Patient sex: M
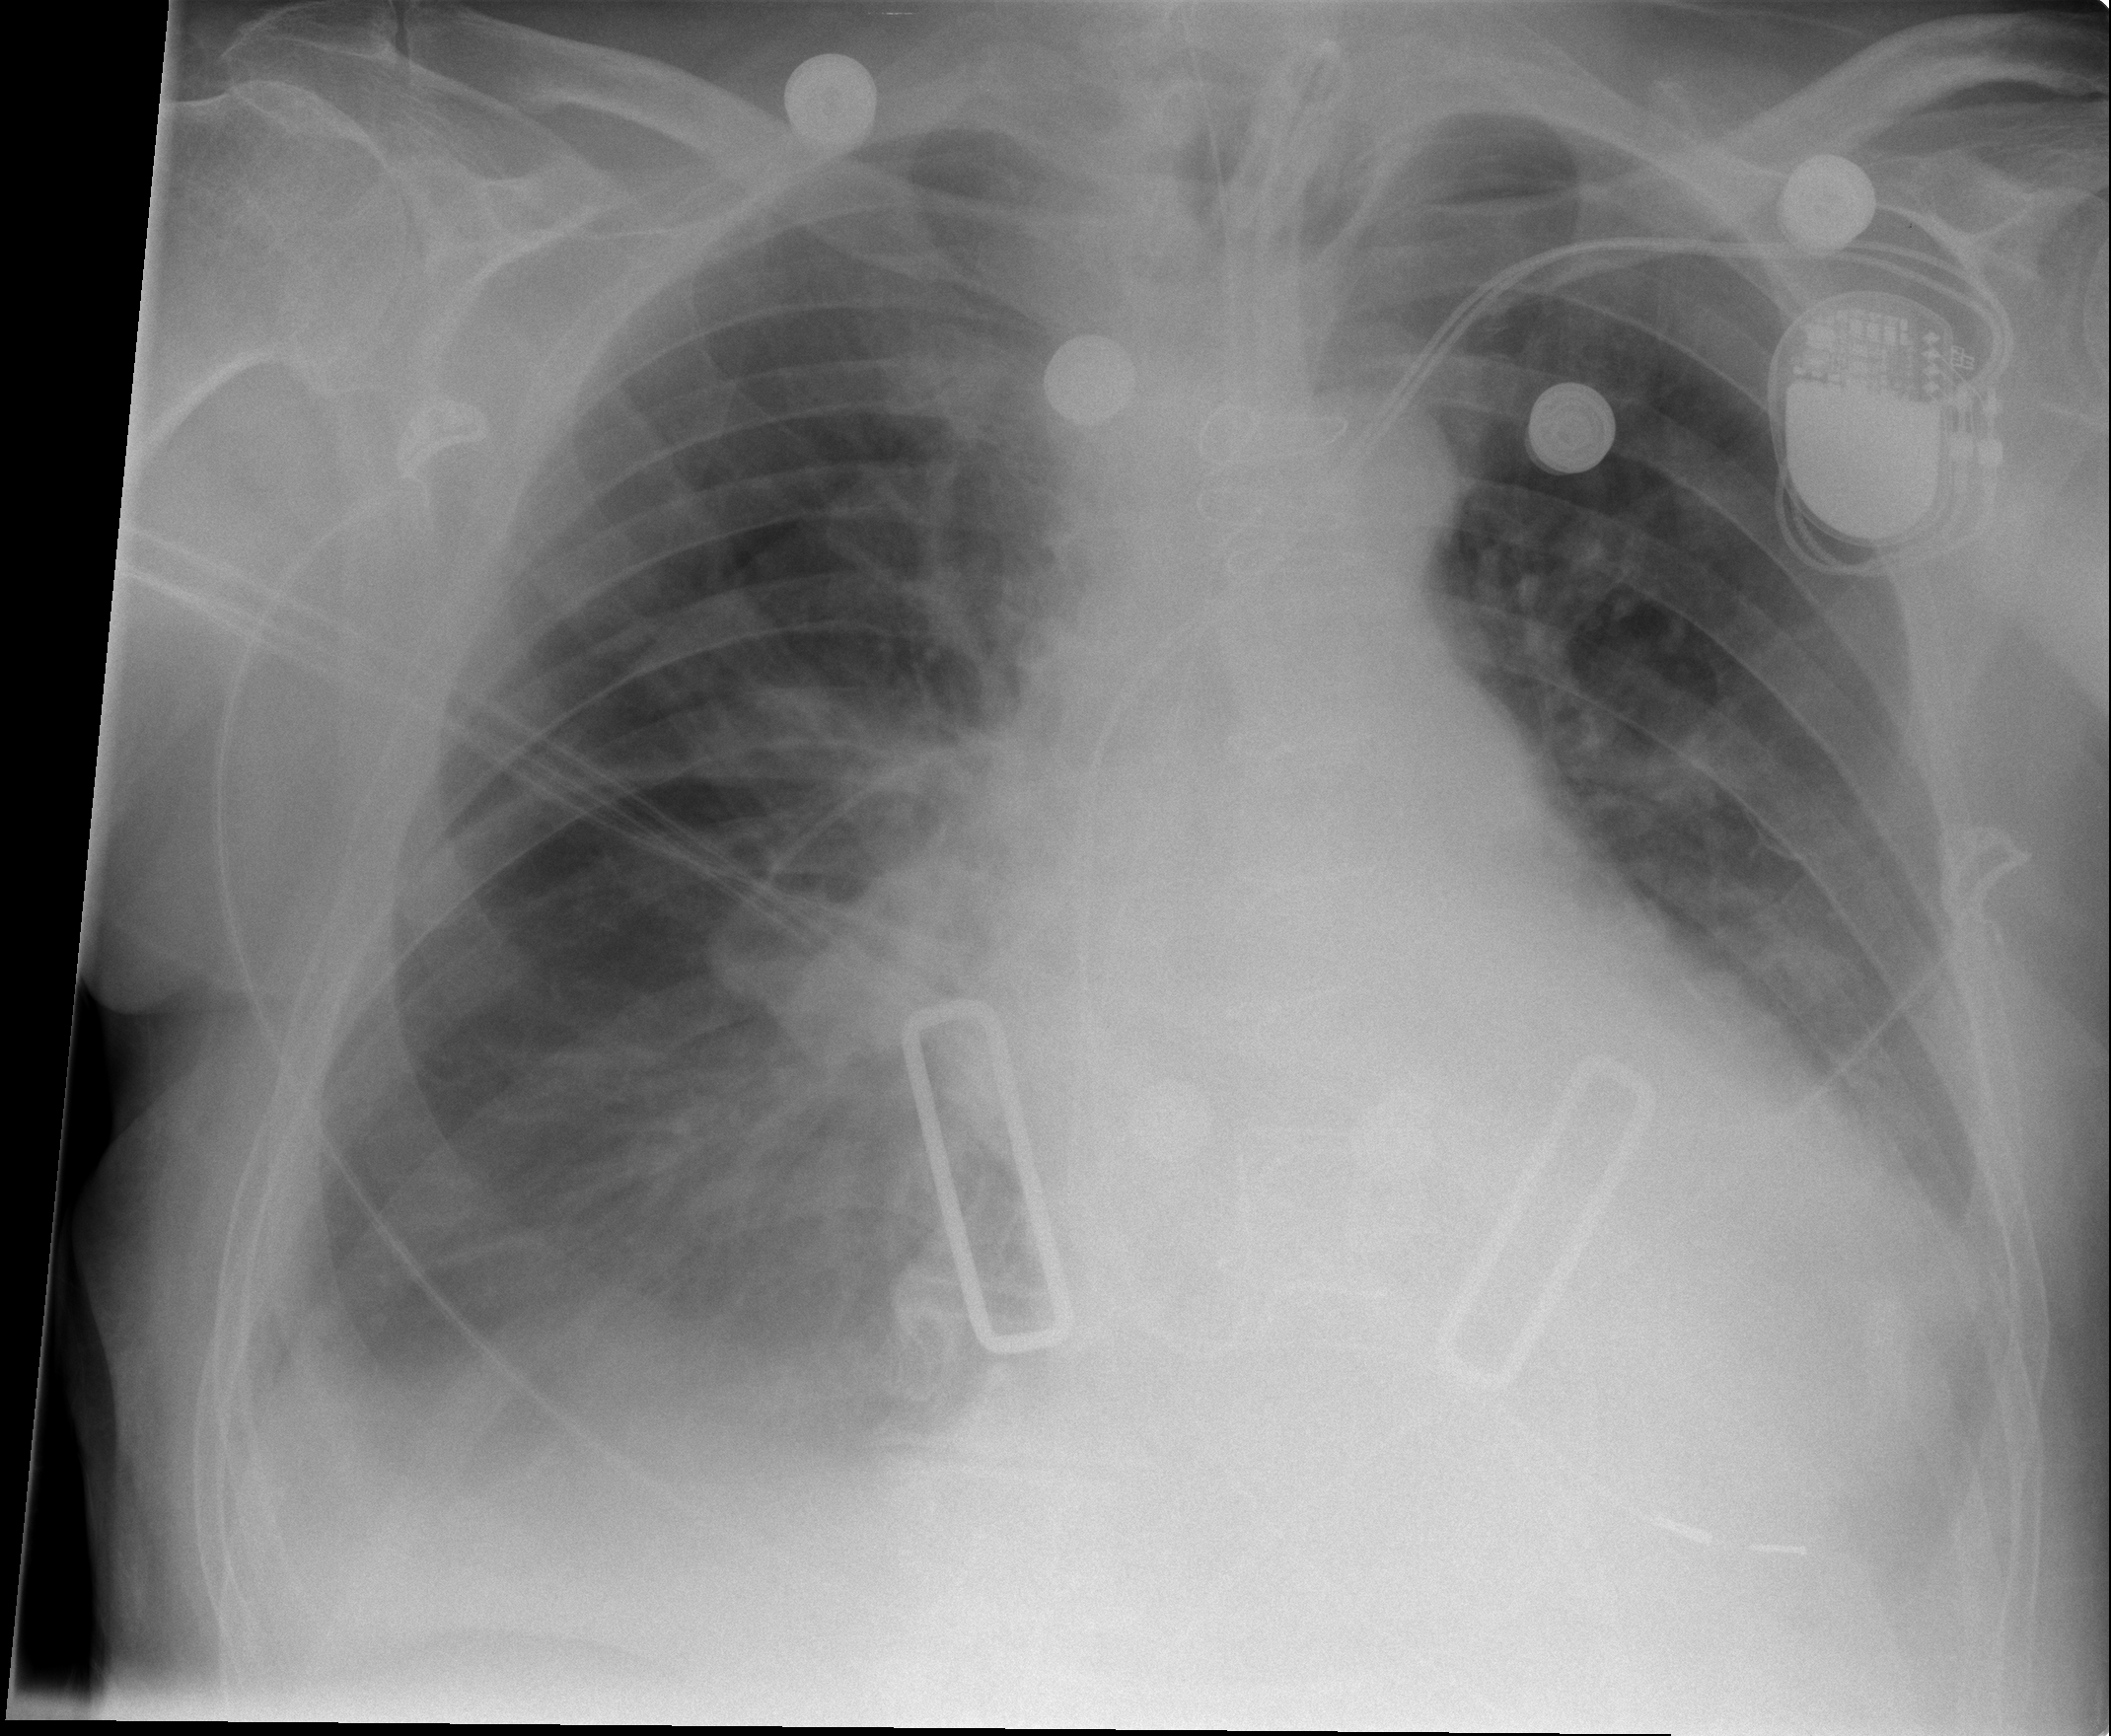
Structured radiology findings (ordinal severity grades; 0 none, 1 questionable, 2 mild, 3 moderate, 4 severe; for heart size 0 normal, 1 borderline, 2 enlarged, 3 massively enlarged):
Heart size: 2
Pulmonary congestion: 2
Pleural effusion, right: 2
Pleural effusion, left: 1
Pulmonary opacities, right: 0
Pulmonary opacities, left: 0
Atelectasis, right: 2
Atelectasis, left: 2